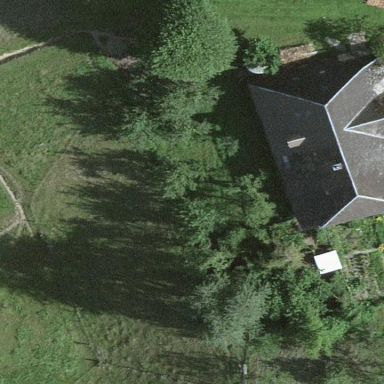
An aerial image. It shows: Farm building.